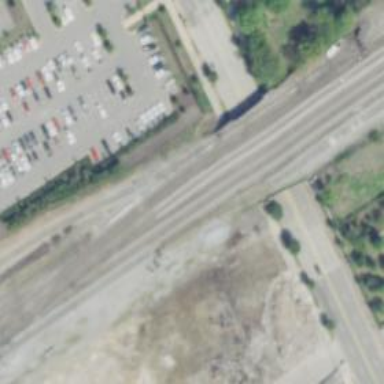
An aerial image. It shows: Railway siding for service.